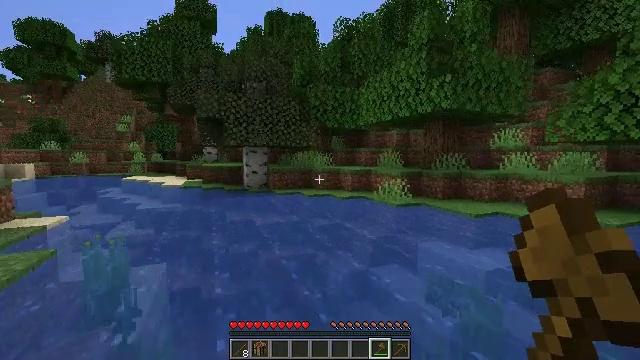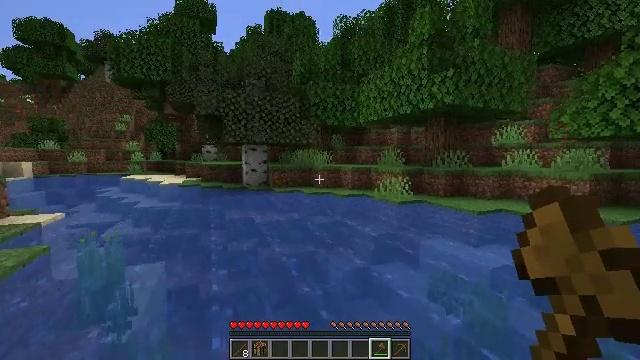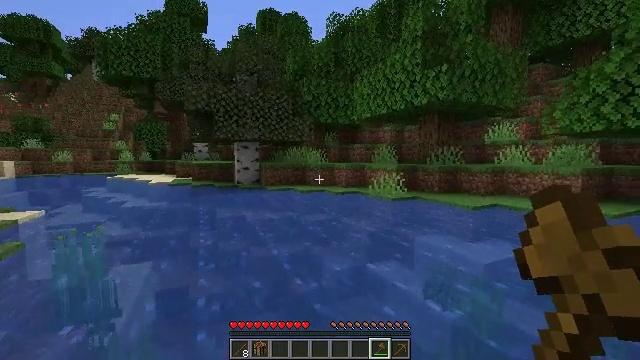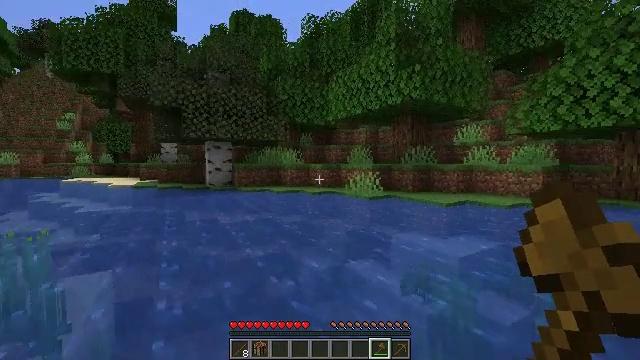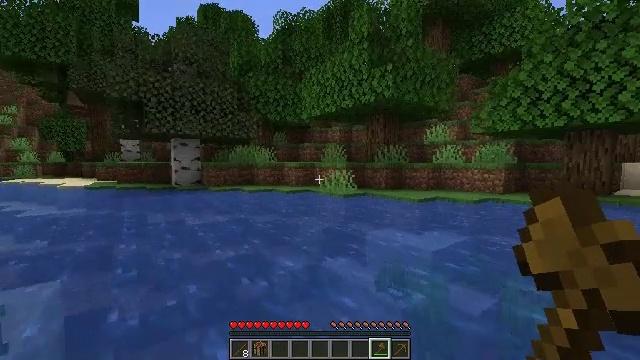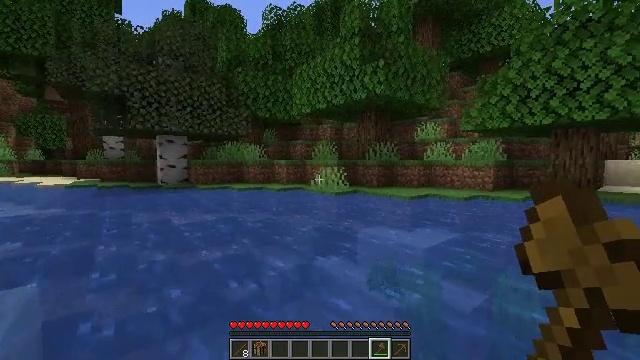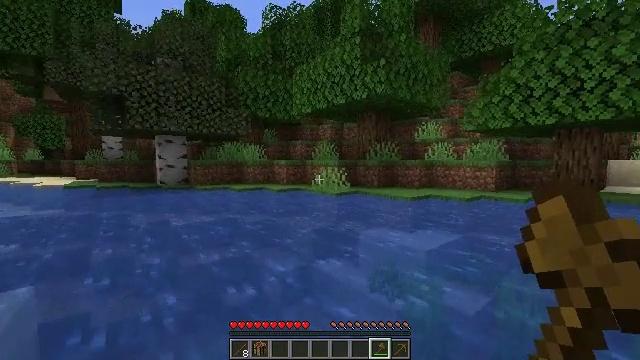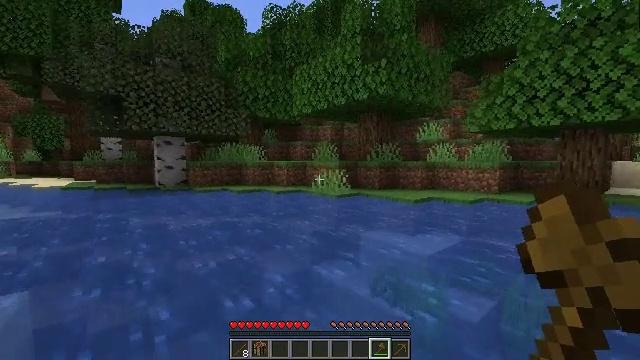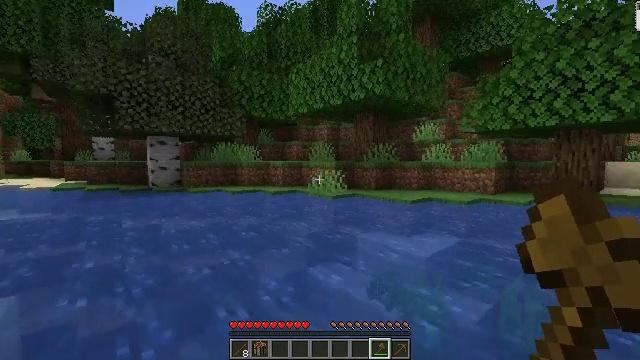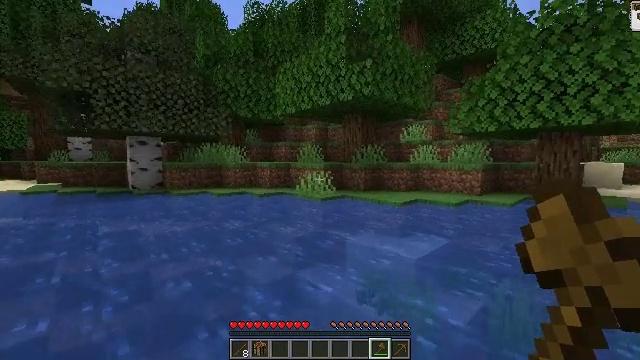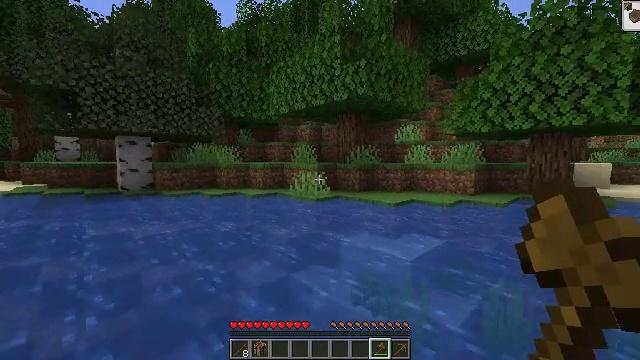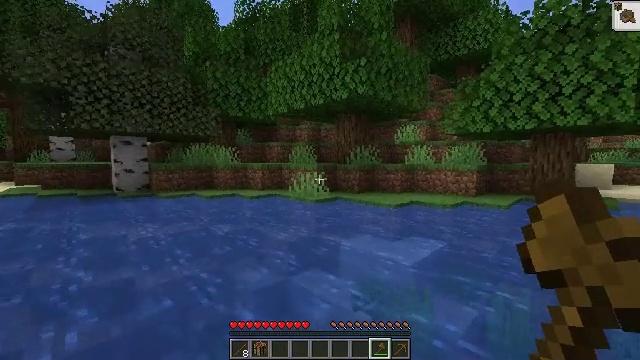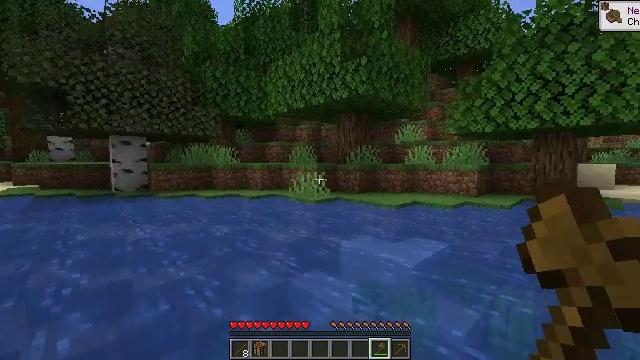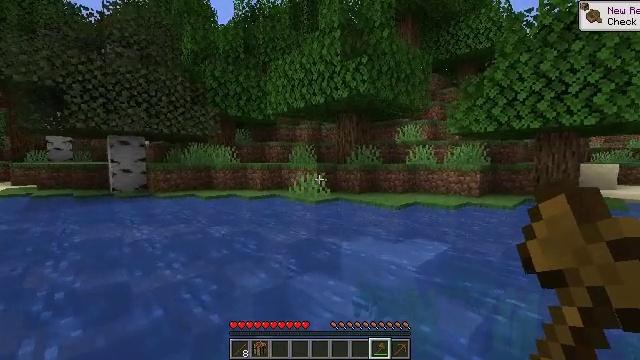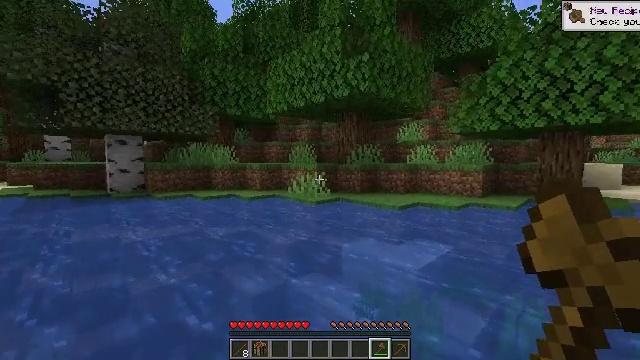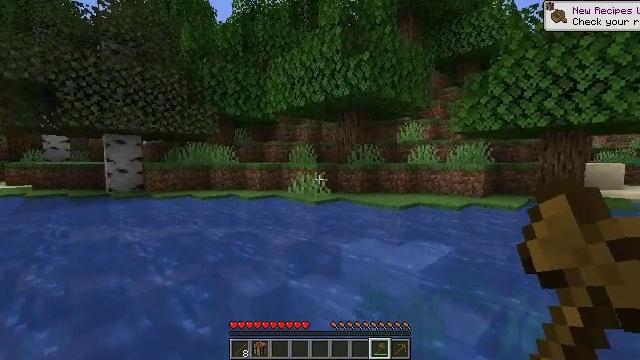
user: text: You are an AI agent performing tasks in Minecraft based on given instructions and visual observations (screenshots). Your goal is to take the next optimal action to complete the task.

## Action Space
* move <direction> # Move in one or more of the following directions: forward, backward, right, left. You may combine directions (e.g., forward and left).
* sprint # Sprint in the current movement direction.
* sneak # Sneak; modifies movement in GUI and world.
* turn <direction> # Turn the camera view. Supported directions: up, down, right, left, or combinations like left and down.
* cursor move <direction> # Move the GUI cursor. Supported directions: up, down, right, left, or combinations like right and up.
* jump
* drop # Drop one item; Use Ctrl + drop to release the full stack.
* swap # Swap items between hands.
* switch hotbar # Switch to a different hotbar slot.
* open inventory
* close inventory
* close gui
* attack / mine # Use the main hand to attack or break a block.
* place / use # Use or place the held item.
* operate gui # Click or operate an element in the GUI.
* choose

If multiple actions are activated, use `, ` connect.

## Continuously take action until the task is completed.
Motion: motion action
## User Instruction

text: Gather lilac from the ground.
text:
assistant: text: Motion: move forward, jump
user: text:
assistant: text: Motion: move forward, turn right, jump
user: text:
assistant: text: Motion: move forward, turn right, jump
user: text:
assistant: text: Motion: move forward, turn right, jump
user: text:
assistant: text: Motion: move forward, turn right, jump
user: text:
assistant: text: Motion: move forward, jump
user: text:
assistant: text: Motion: move forward, jump
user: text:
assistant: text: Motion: move forward
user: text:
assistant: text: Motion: move forward, turn right
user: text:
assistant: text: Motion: move forward, turn right
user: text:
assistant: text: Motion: move forward
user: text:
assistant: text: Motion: move forward
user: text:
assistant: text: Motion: move forward
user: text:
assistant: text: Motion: move forward
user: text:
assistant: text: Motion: move forward
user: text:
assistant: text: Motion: move forward, turn right
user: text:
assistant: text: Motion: move forward, turn right and up
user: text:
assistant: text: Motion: move forward, turn right and up, jump
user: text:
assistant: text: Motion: move forward, jump
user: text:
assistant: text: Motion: move forward, jump
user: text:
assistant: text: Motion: move forward, jump
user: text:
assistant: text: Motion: move forward, jump
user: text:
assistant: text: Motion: move forward, jump
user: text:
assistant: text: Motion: move forward, jump
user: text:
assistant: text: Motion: move forward
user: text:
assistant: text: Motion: move forward
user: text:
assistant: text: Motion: move forward
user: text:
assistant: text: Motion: move forward
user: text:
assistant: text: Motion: move forward
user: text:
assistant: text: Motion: move forward